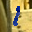
Label: 1